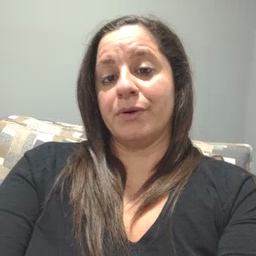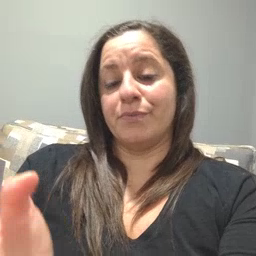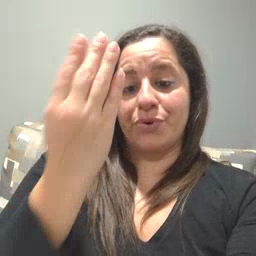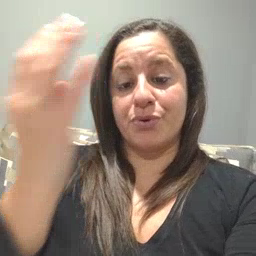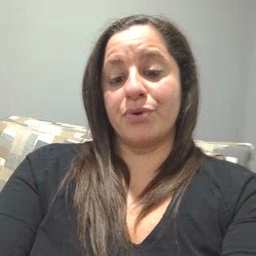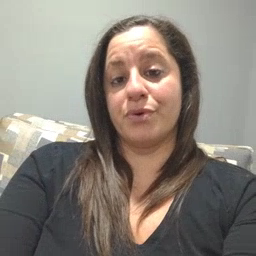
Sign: morning